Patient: sex F, age 62
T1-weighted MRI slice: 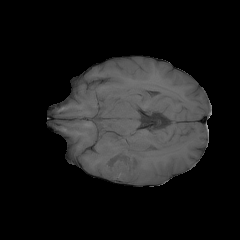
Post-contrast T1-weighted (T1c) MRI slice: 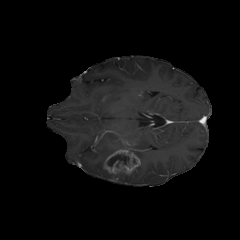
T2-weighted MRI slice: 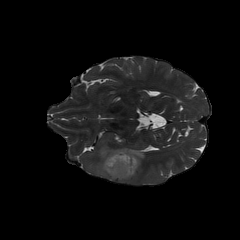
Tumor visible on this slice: yes
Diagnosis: Glioblastoma, IDH-wildtype
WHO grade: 4